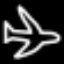
Label: airplane